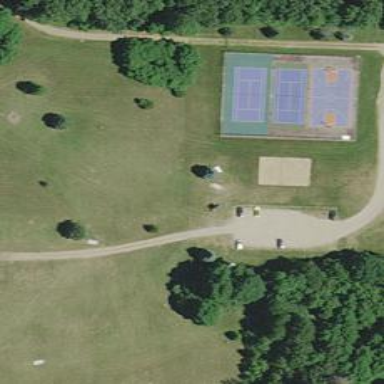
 specifically designed for the sport of disc golf."